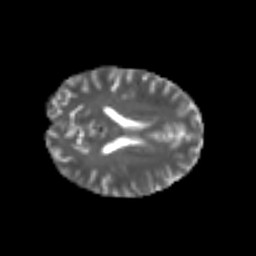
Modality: T2w
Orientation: axial
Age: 25
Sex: male
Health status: healthy